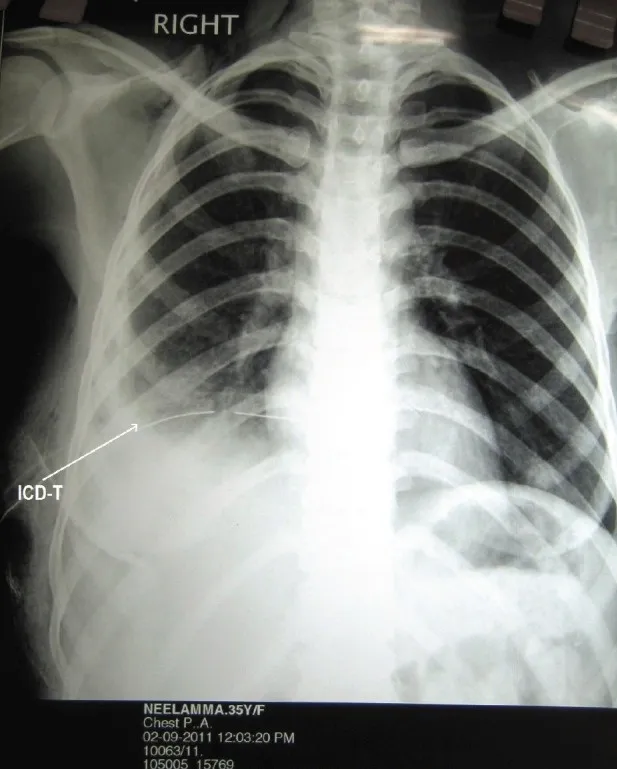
Following carboplatin, resolving pleural effusion with intercostal drainage tube (ICD-T) in situ and resolving ascites.
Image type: radiology (x_ray)